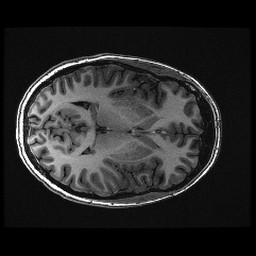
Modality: T1w
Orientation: axial
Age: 28
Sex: female
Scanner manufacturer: ge
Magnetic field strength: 3 T
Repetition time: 0.008848 s
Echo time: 0.003544 s